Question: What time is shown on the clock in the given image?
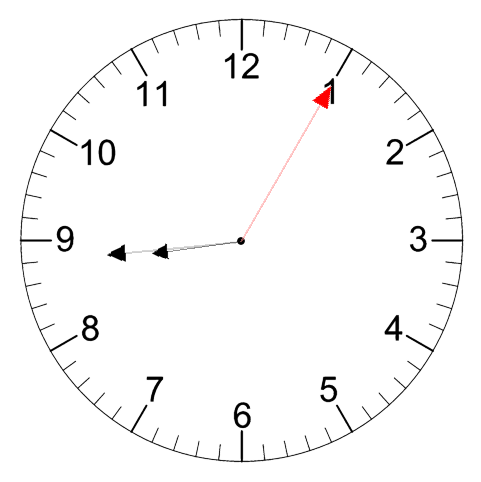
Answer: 08:44:05